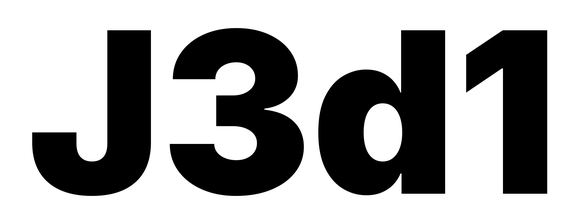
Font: Inter_Black